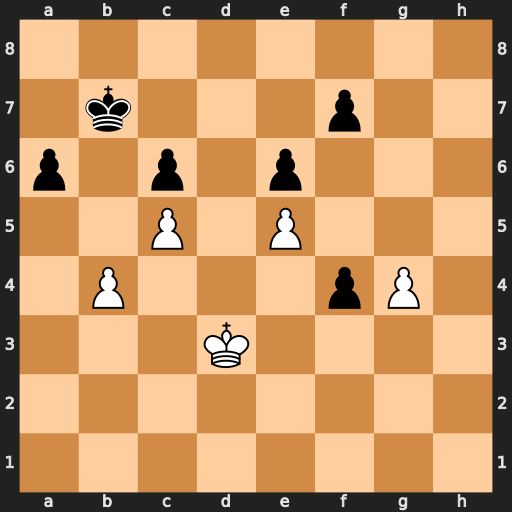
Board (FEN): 8/1k3p2/p1p1p3/2P1P3/1P3pP1/3K4/8/8
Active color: w
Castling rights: -
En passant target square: -
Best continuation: Ke4 f3 Kxf3